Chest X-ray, PA view. Patient: 46 years old, sex M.
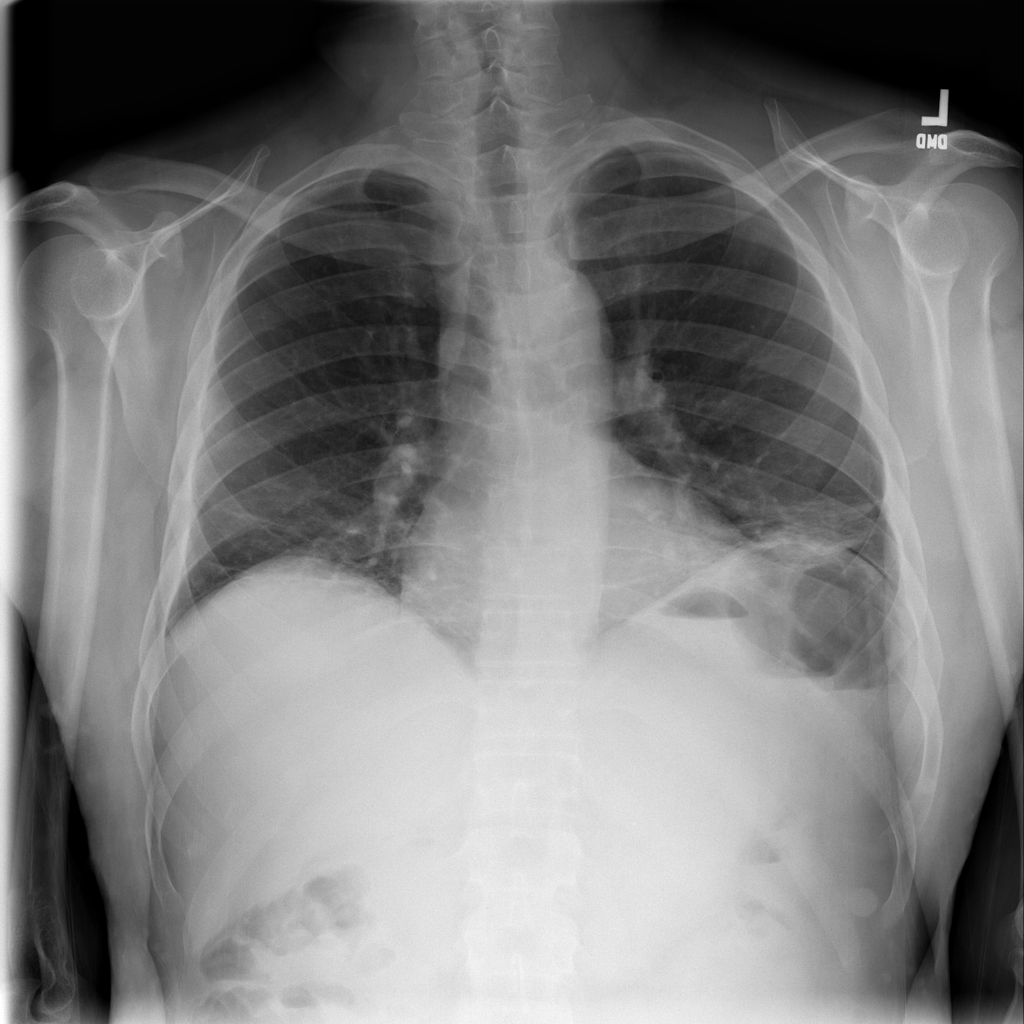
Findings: Atelectasis